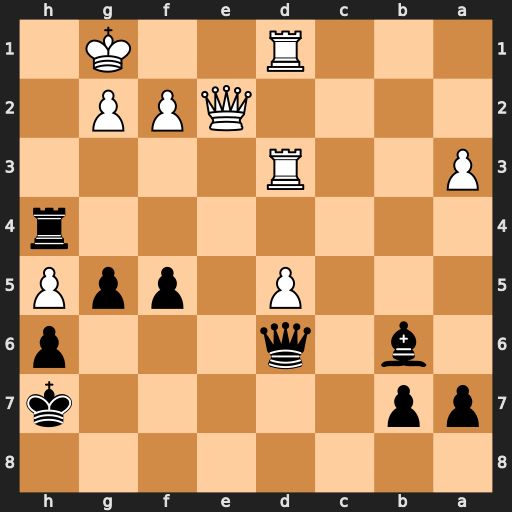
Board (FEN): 8/pp5k/1b1q3p/3P1ppP/7r/P2R4/4QPP1/3R2K1
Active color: b
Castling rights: -
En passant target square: -
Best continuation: Qh2+ Kf1 Qh1#